Chest X-ray:
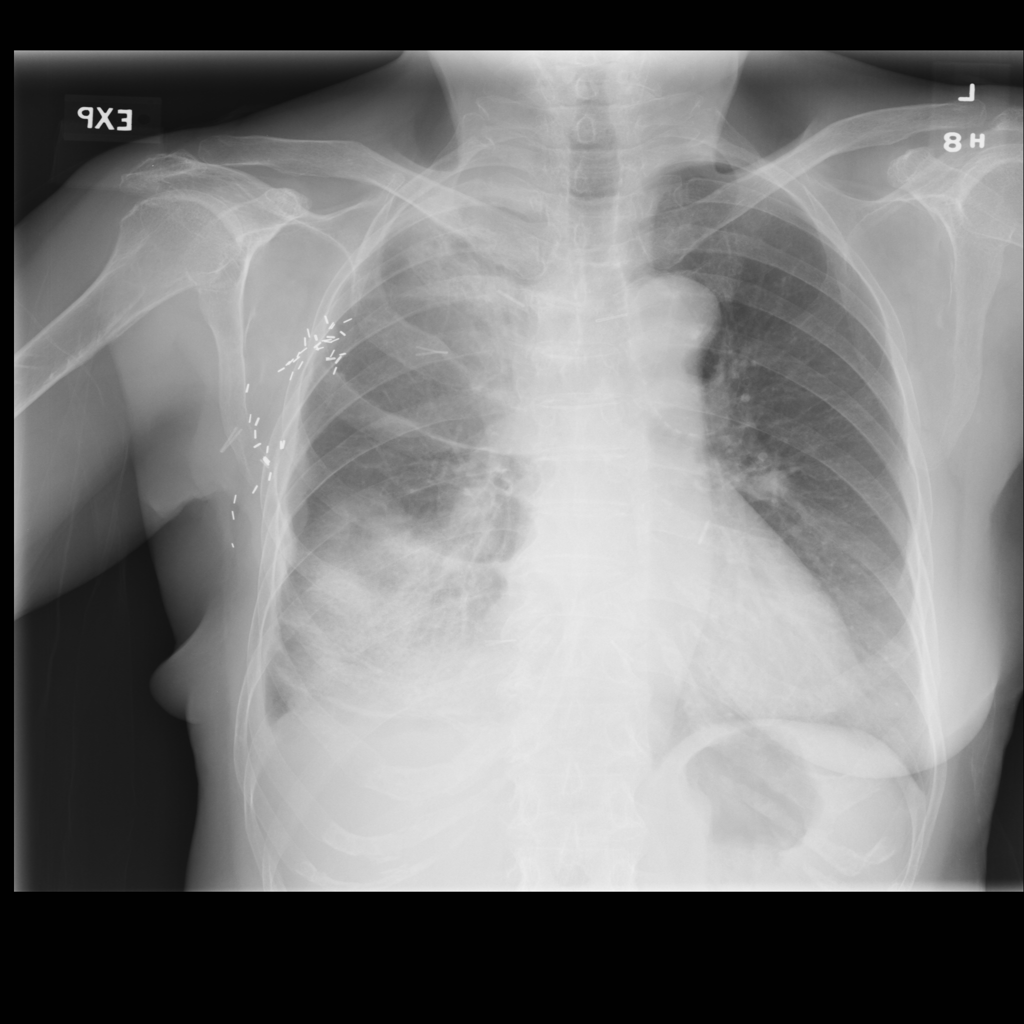
Findings: Nodule, Consolidation, Effusion
No abnormal finding: no